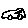
Label: car